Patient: sex F, age 46
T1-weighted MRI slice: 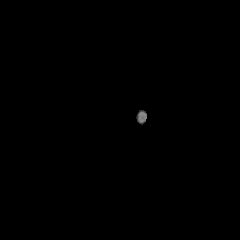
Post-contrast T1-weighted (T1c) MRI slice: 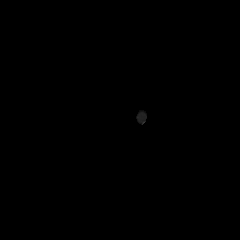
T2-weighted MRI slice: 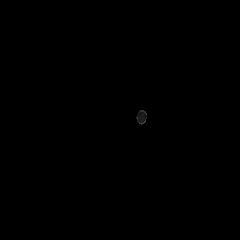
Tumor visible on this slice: no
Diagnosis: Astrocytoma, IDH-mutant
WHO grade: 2